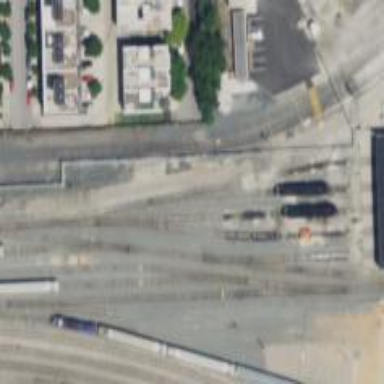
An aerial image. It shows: Railway yard in service.